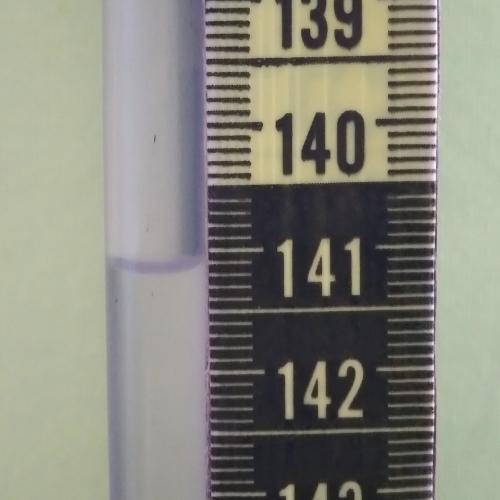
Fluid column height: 141.1 cm